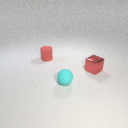
small red metal cube in front of small red rubber cylinder